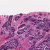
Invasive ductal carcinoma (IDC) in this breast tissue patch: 1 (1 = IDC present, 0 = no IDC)